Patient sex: F
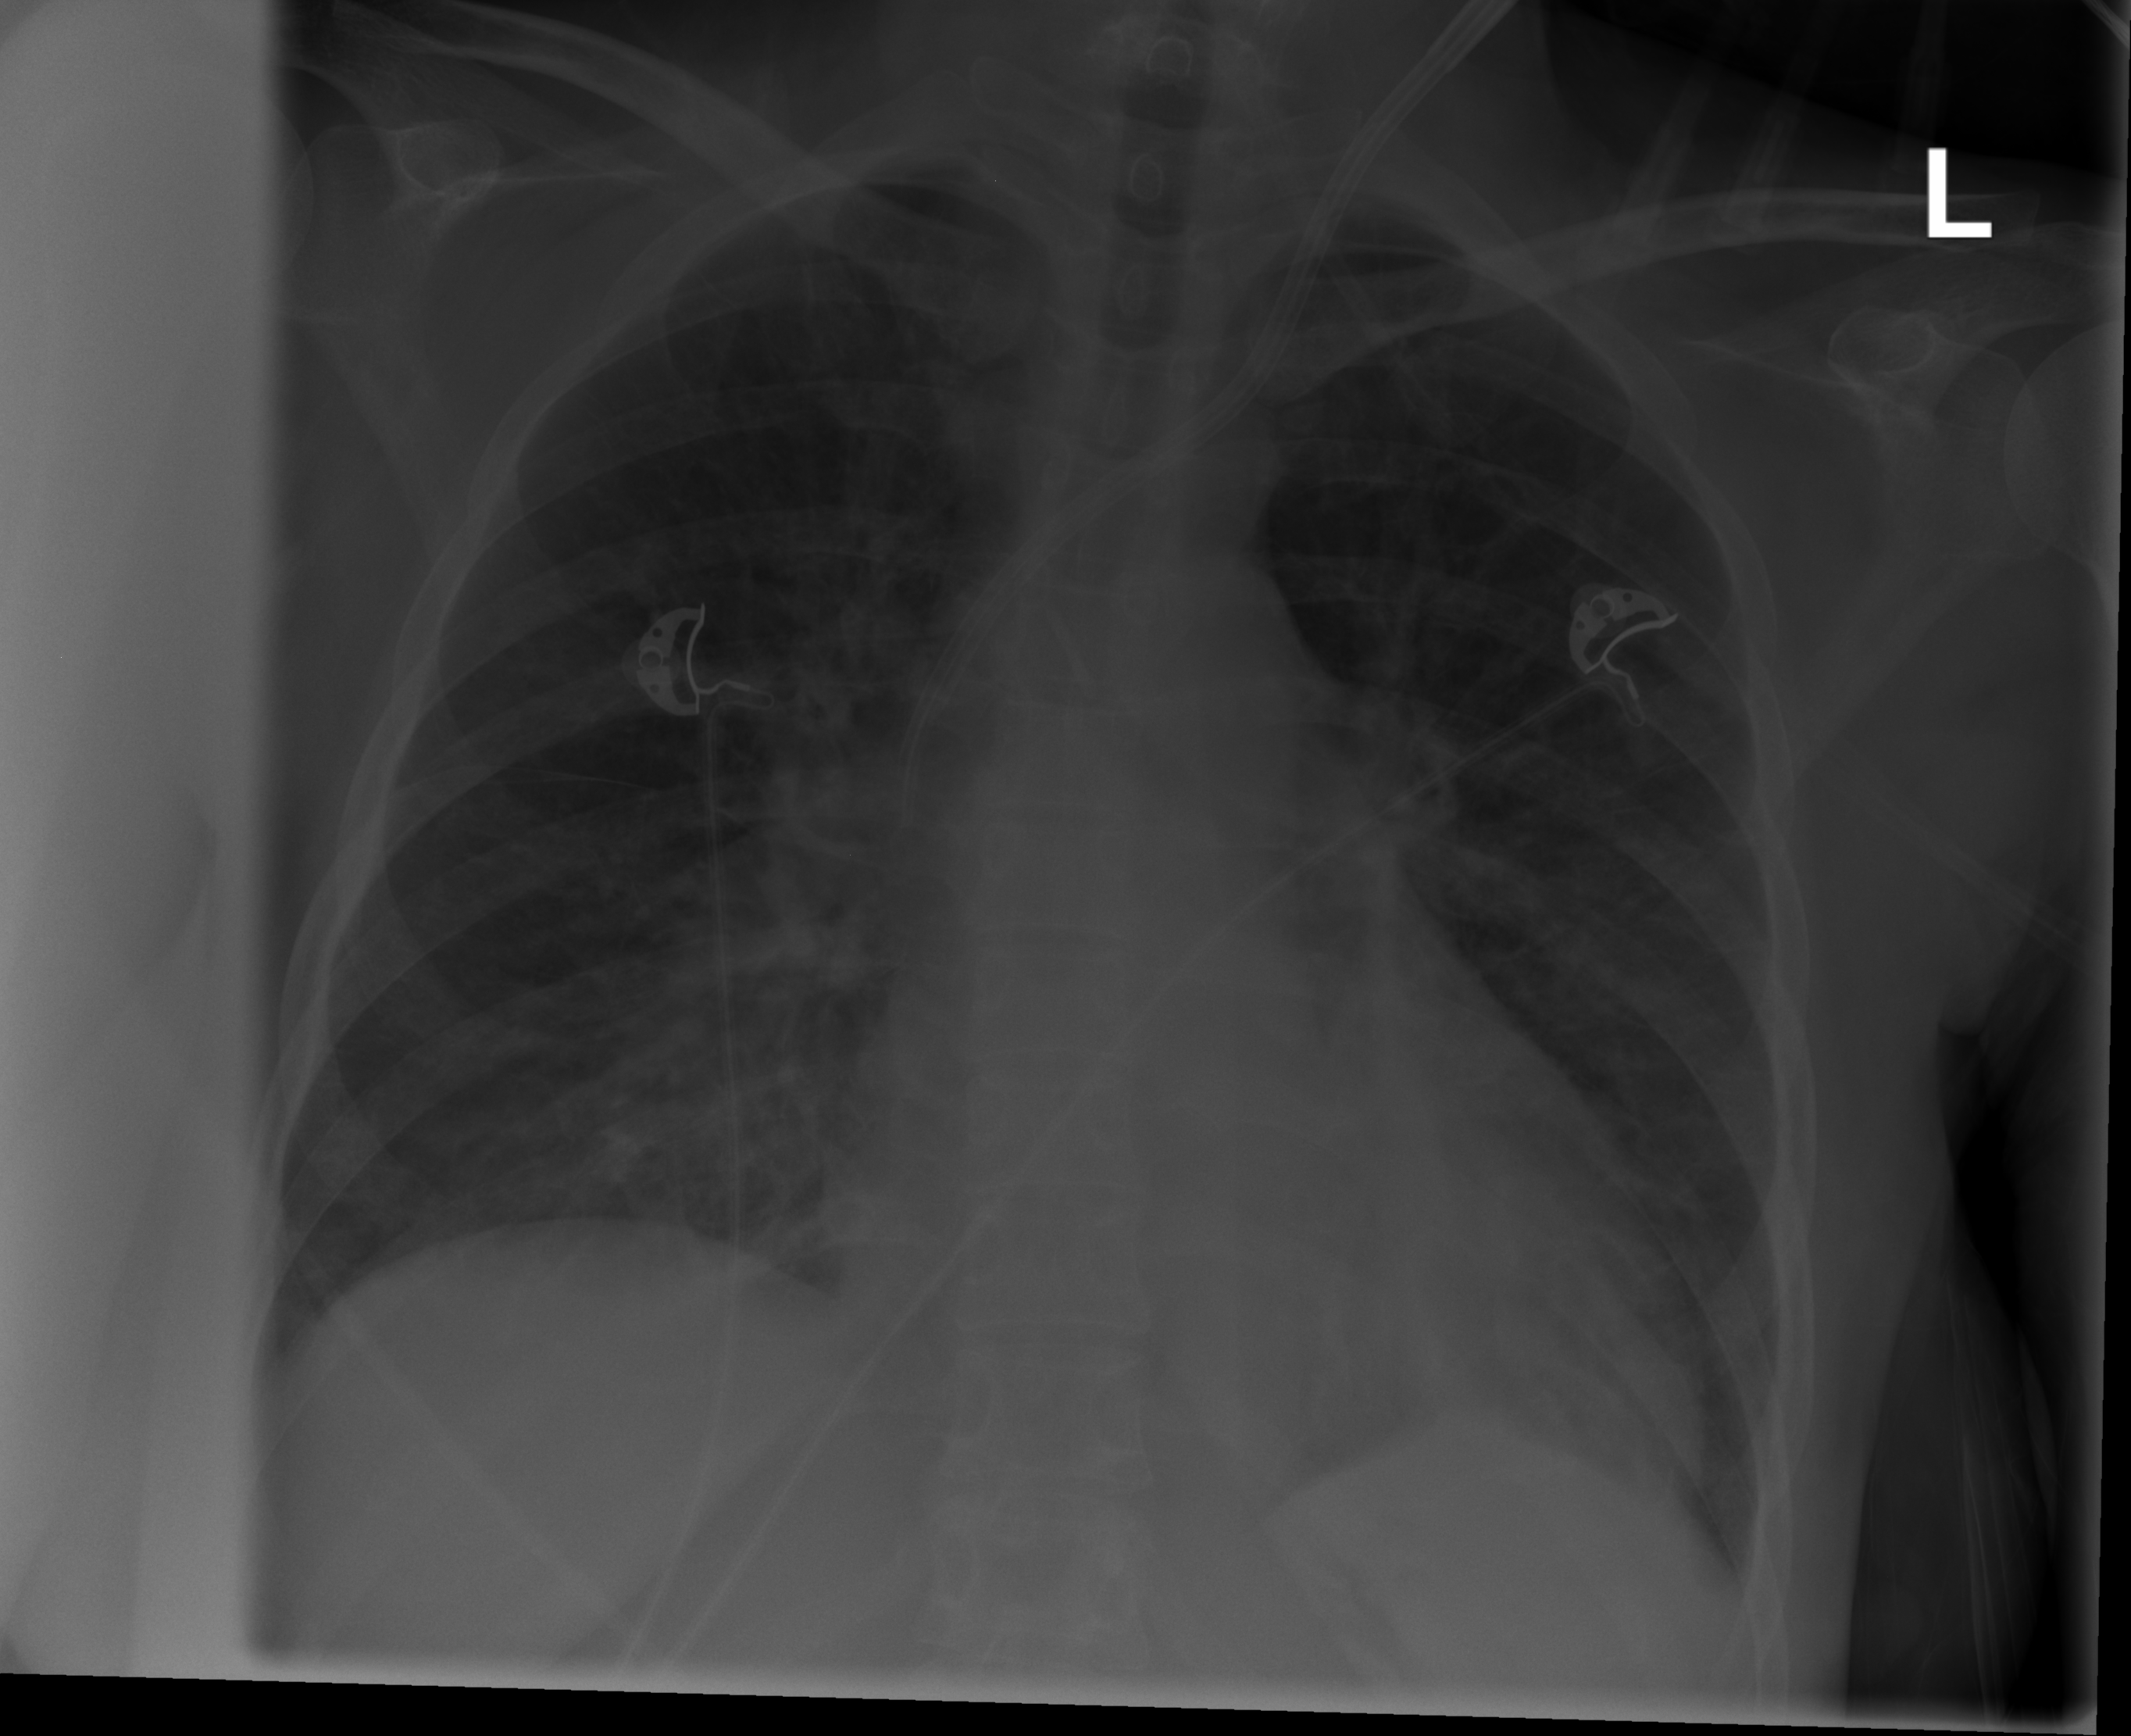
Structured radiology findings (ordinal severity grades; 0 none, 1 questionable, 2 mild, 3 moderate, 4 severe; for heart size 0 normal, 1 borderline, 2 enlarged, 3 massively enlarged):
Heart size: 1
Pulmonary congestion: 2
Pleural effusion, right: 0
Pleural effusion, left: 0
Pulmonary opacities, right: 0
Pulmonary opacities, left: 0
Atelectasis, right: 0
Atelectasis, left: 0